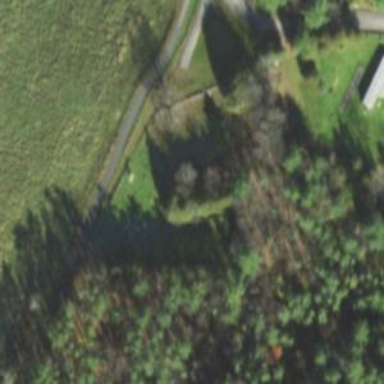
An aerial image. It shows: Cemetery.